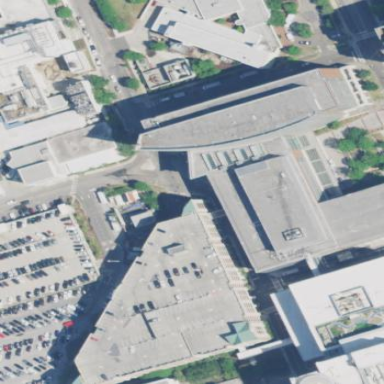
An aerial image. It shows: Part of building.